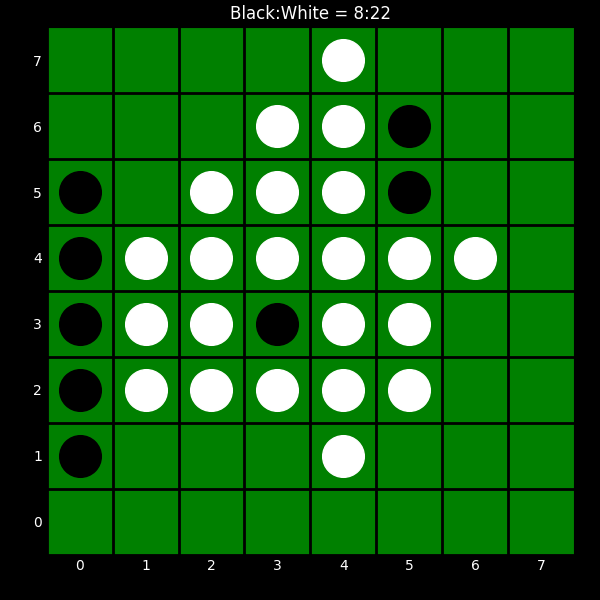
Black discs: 8
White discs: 22